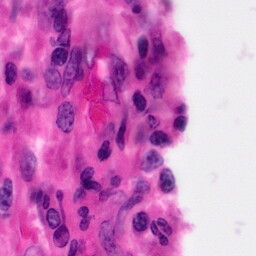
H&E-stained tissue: Pancreatic